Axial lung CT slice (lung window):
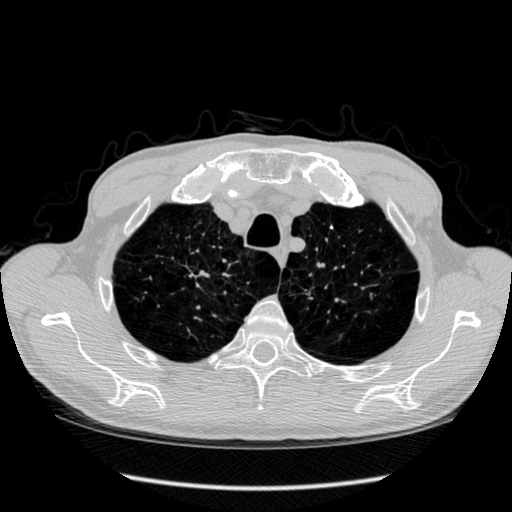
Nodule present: no